Question: I've created a JPanel with a JScrollPane and trying to use it scroll through randomly generated colors. The size of the randomly generated colored squares are 64px X 64px covering an area of 100 X 100 squares. So naturally, I would expect that since the area far exceeds the JPanel's area, the scrollbars would execute. But from the screenshot below, the scrollbar is not working properly with no scrollbar tabs.

'''
private void createCanvasWindow()
{
this.setLayout(new BorderLayout());
_scrollPane = new JScrollPane(this);
_scrollPane.setViewportView(this);
_scrollPane.setHorizontalScrollBarPolicy(JScrollPane.HORIZONTAL_SCROLLBAR_ALWAYS);
_scrollPane.setVerticalScrollBarPolicy(JScrollPane.VERTICAL_SCROLLBAR_ALWAYS);
_scrollPane.setBounds(10, 10, WIDTH, HEIGHT);
_gen = new JButton("Gen");
_gen.addActionListener(this);
_gen.setBounds(16 + WIDTH, 10 + HEIGHT, 80, 32);
_gen.setVisible(true);
_frame.getContentPane().add(_gen);
_frame.getContentPane().add(_scrollPane, BorderLayout.CENTER);
}
'''
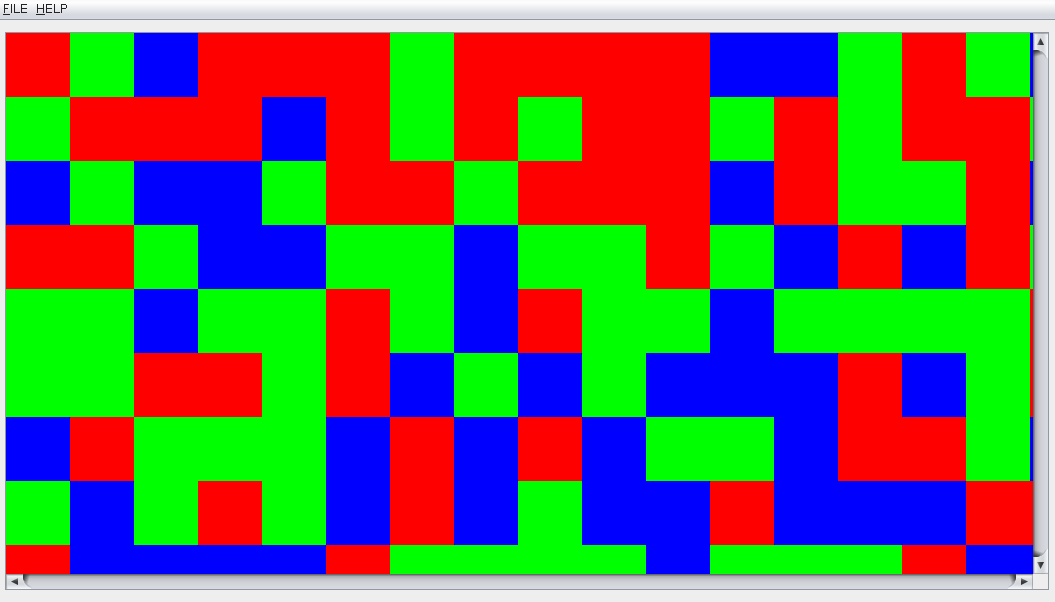
Answer: > _scrollPane = new JScrollPane(this);
Whatever component you add to the scrollpane will control the scrollbars. The scrollbars will appear when the preferred size of the component added to the scrollpane is greater than the size of the scrollpane. So whatever the "this" component is needs to override the 'getPreferredSize()' method to return the size of the component, since from what I can tell you are doing custom painting and each component is responsible for determining its own preferred size.